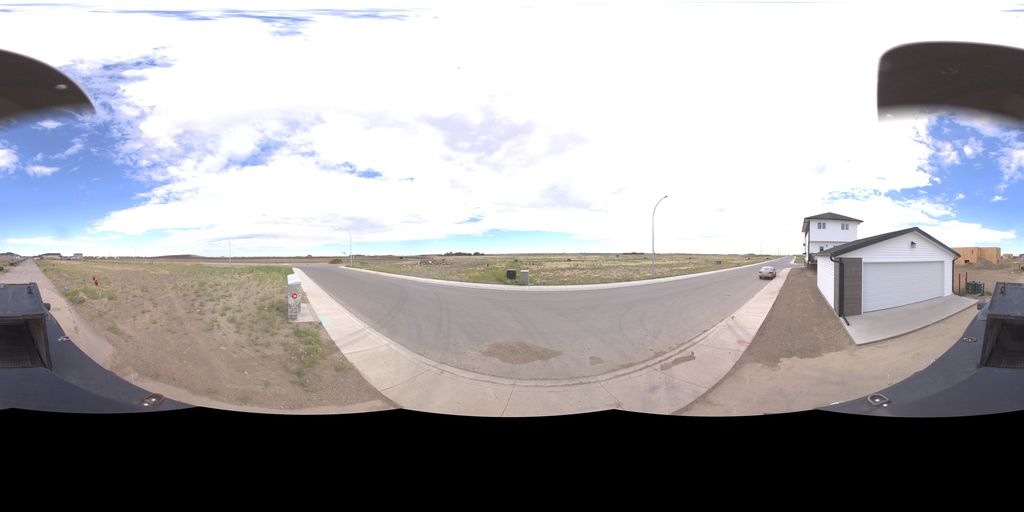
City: saskatoon